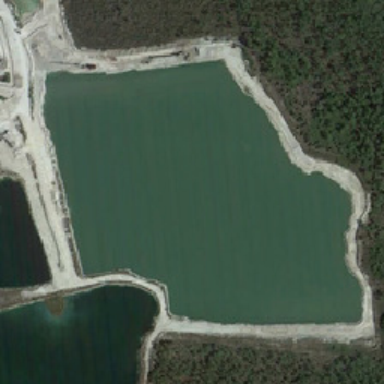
Two different green lakes filled with a white road meet .